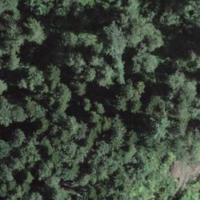
EUNIS habitat code: 43
Species observed at this site:
Aruncus dioicus